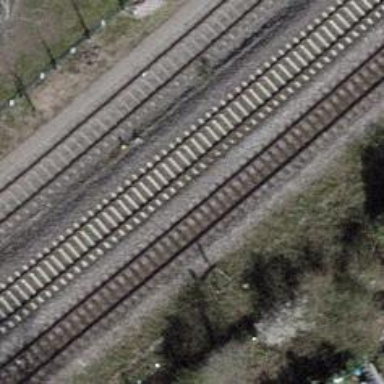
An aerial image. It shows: Solitary milestone along the railway.